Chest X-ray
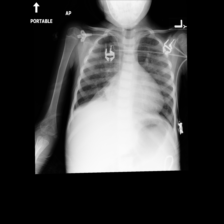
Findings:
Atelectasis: negative
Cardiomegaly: negative
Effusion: negative
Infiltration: negative
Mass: negative
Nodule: negative
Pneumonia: negative
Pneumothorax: negative
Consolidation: positive
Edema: negative
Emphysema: negative
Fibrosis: negative
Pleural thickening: negative
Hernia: negative